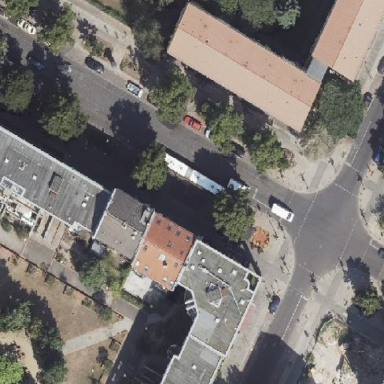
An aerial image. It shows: Street-side parking area with sett surface.